Field crop: tomato
Growth stage: 1
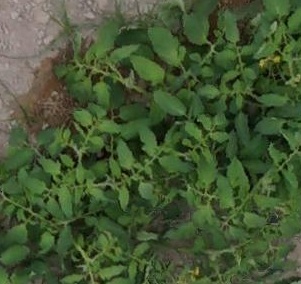
Species: tomato